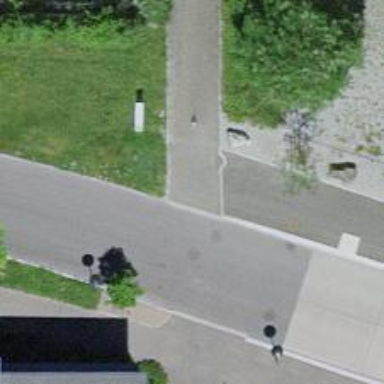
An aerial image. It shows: Bollard.